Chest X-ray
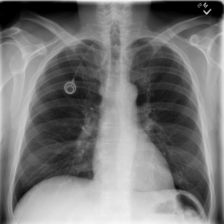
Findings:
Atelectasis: negative
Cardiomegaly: negative
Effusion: negative
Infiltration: positive
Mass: negative
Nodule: negative
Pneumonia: negative
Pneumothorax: negative
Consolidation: negative
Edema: negative
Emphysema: negative
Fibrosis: negative
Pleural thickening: negative
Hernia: negative